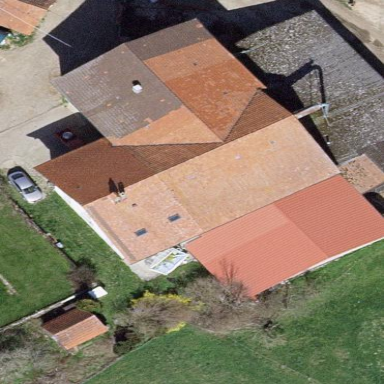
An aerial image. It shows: Farm building.